Question: I am using JProgressBar to display a progress bar on my frame. The progress bar is set to indeterminate mode as i dont know when the task will end. Instead of displaying the normal progress bar a wierd orange wave is displayed.

The wave keeps moving when the task is running. After it has ended the value is set to 100 and it displays it in the form or orange blocks(!). I am using the following code to display the progress bar
'''
Container content = this.getContentPane();
content.setLayout(null);
prog = new JProgressBar(0, 100);
prog.setValue(0);
prog.setStringPainted(true);
Dimension preferredSize;
preferredSize=new Dimension();
preferredSize.width=300;
preferredSize.height=15;
prog.setPreferredSize(preferredSize);
content.add(prog);
Insets insets = content.getInsets();
Dimension size;
size = prog.getPreferredSize();
prog.setBounds(30+insets.left, 180+insets.top, size.width, size.height);
'''
How do i change it back to the normal progress bar?
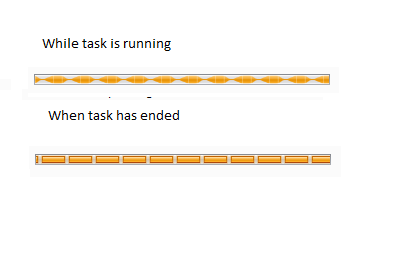
Answer: I didn't look deep into it, but it might be a bug of Nimbus LaF.
Anyway, in order for the orange blocks to stop moving (when its value is set to 100), you also seem to need to call:
'''
prog.setIndeterminate(false);
'''
If you want to "automate" this, you could subclass JProgressBar, e.g.:
'''
prog = new JProgressBar(0, 100) {
public void setValue(int newValue) {
super.setValue(newValue);
if (newValue >= this.getMaximum()) {
this.setIndeterminate(false);
}
}
};
prog.setValue(0);
...
'''